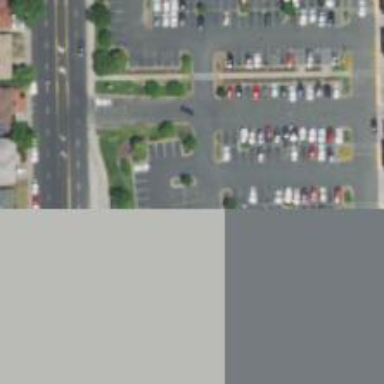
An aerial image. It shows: Parking area.